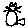
Label: cat